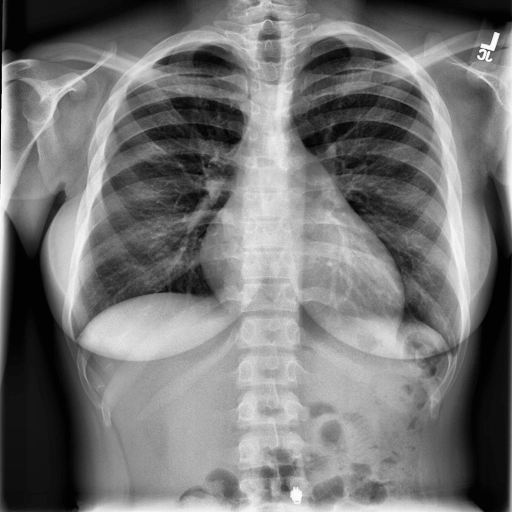
Finding: NORMAL